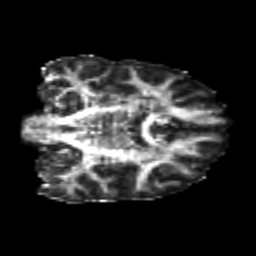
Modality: FA
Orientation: coronal
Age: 23
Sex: male
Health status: healthy
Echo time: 0.074 s